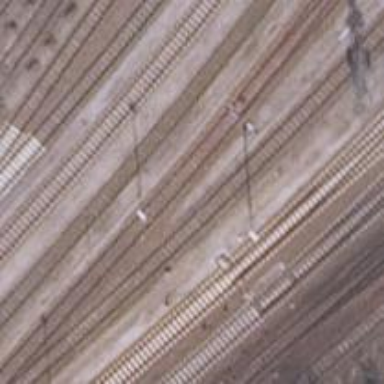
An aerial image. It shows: Railway switch.